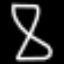
Label: hourglass